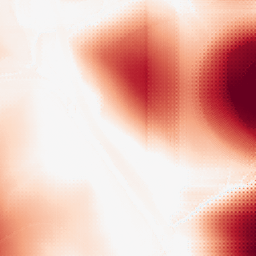
Category: morphological
Decomposition family: rolling_ball
Decomposition parameters: radius: 100
Upsampling method: regularized
Upsampling parameters: scale: 2
lambda_reg: 0.1
Upsampling scale: 2